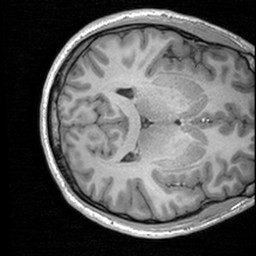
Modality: T1w
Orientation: axial
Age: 23
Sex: male
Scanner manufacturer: siemens
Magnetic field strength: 3 T
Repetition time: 1.9 s
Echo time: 0.00226 s